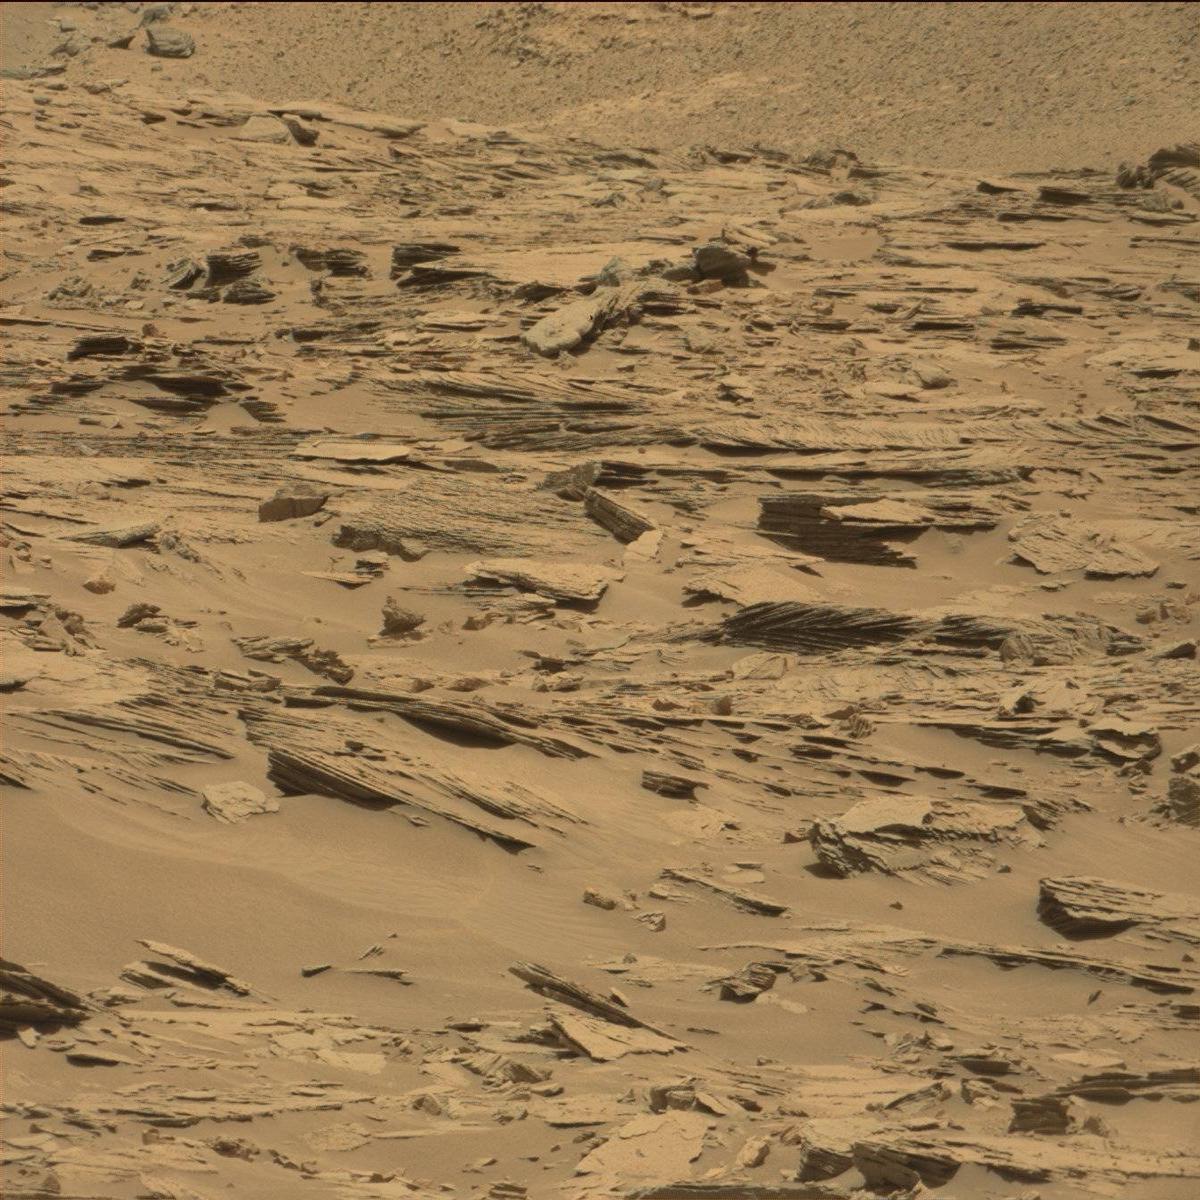
Terrain classes present: Bedrock, Sand / Soil